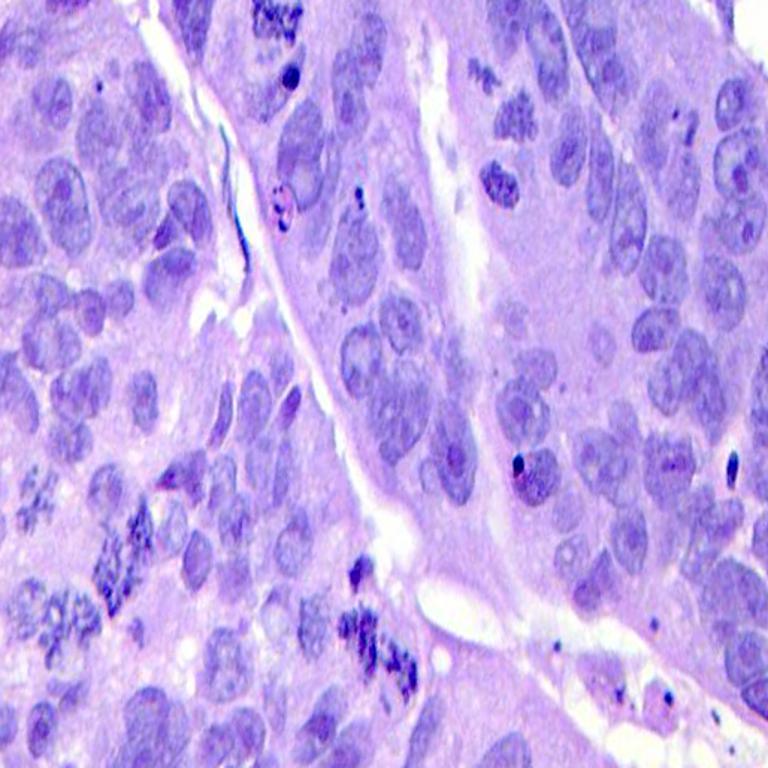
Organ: colon
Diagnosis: adenocarcinomas